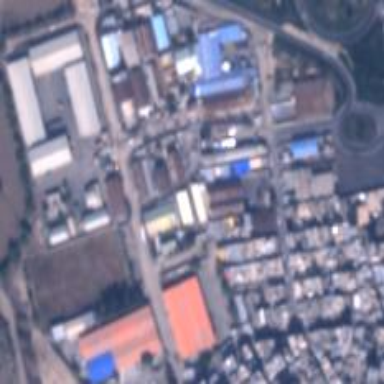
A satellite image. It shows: Industrial area.